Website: lowes
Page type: newsletter-management
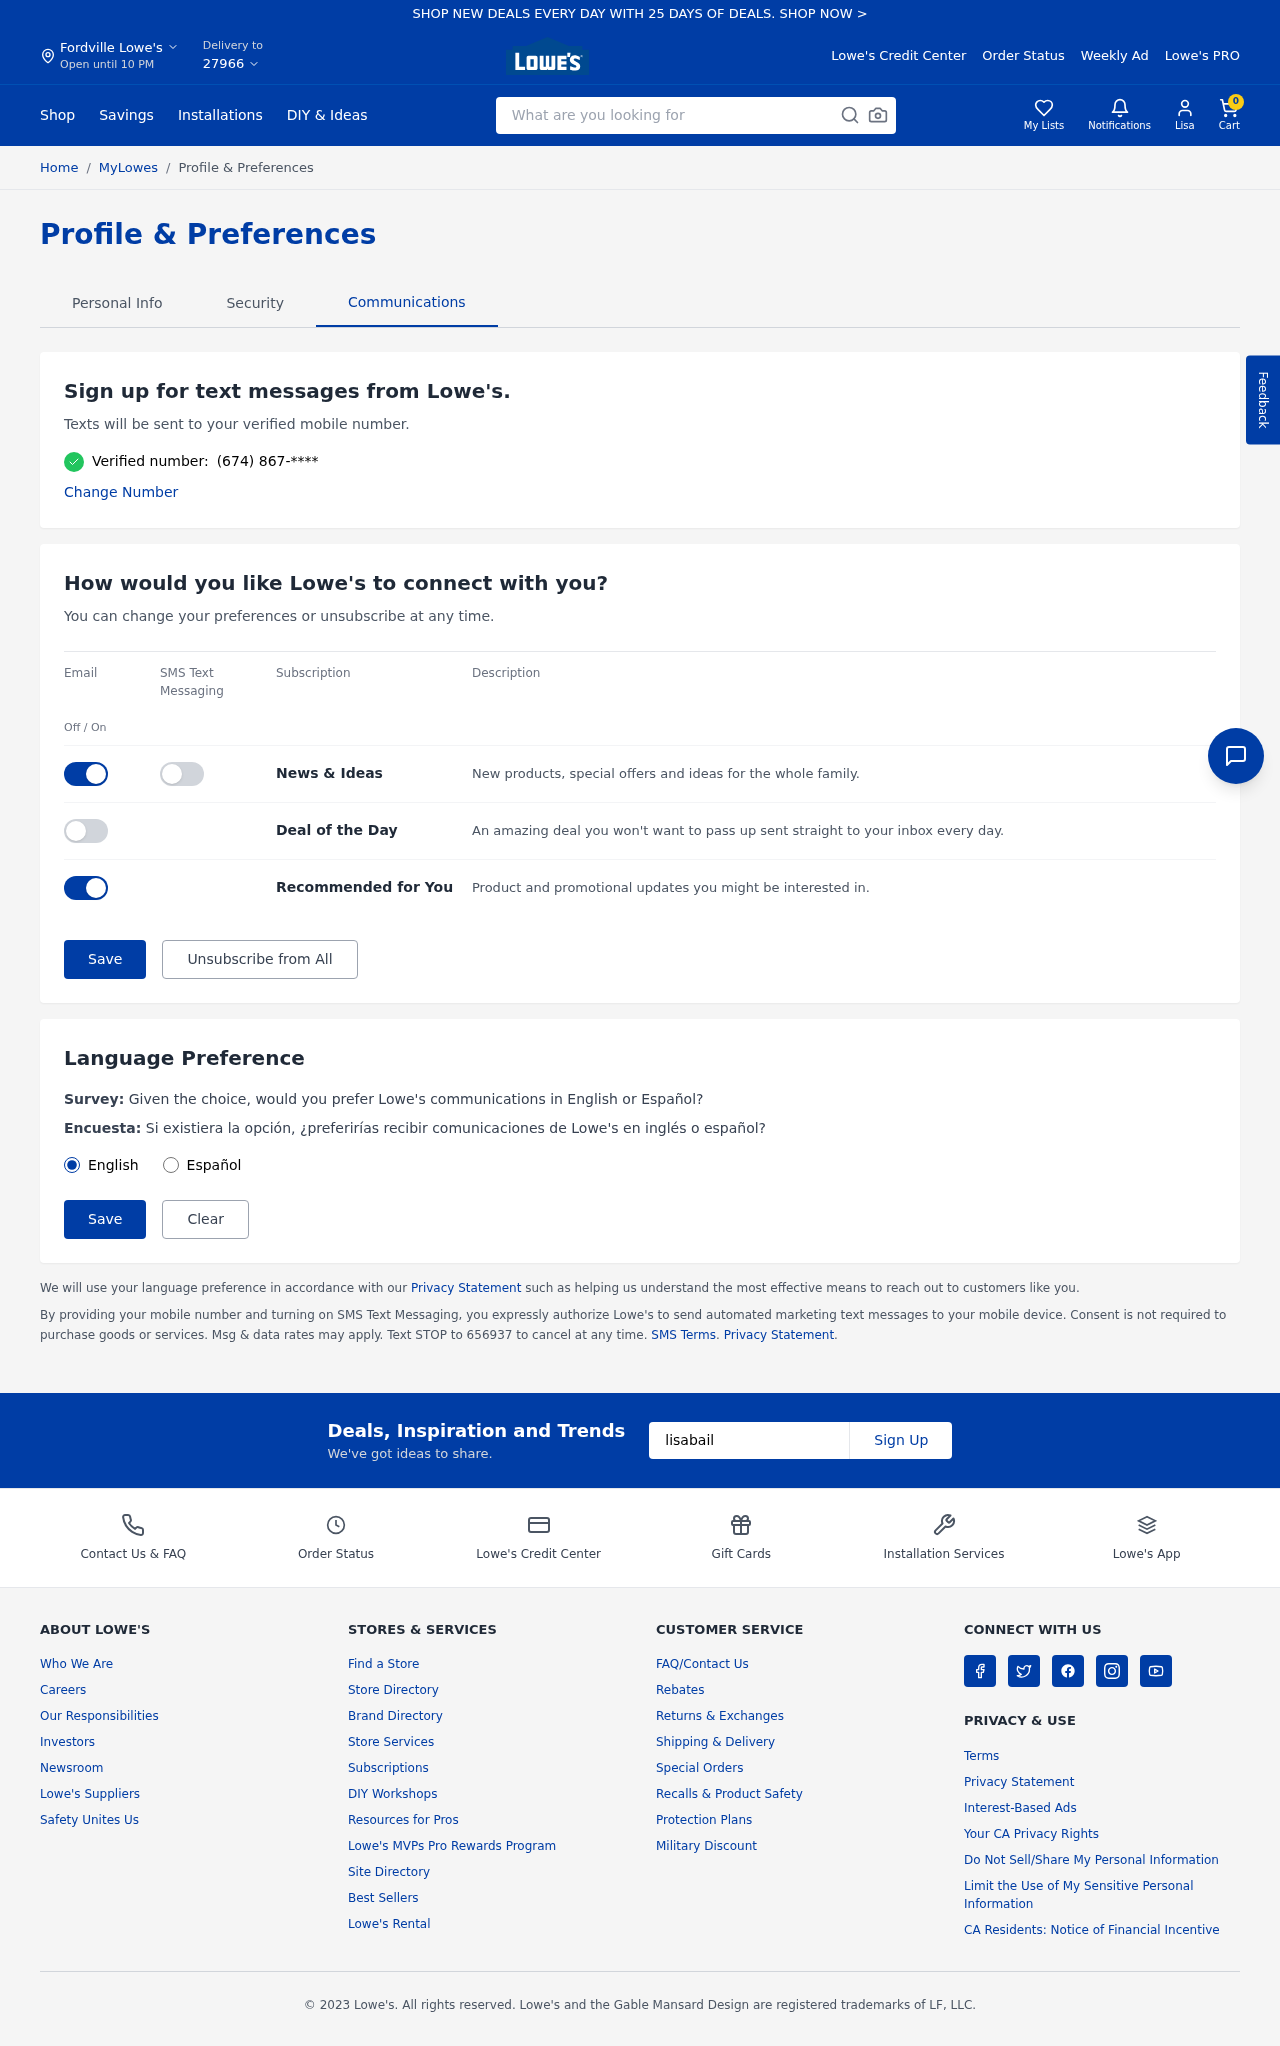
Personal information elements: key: PII_CITY
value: Fordville
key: PII_EMAIL
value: lisabailey@gmail.com
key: PII_FIRSTNAME
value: Lisa
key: PII_POSTCODE
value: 27966
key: PII_PHONE
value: (674) 867
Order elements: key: ORDER_NUM_ITEMS
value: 0
Search elements: key: HEADER_SEARCH
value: What are you looking for